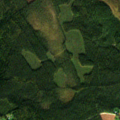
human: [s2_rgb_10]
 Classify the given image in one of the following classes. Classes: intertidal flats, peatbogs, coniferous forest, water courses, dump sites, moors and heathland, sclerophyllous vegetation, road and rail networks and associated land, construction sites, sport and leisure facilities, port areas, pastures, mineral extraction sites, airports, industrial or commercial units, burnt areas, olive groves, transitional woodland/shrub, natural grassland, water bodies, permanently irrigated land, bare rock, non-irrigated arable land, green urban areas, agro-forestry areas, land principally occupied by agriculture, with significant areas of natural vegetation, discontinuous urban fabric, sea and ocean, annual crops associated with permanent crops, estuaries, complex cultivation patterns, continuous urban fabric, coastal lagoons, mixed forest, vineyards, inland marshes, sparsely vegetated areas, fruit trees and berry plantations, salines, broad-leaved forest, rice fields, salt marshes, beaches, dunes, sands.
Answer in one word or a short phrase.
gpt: coniferous forest, transitional woodland/shrub, peatbogs